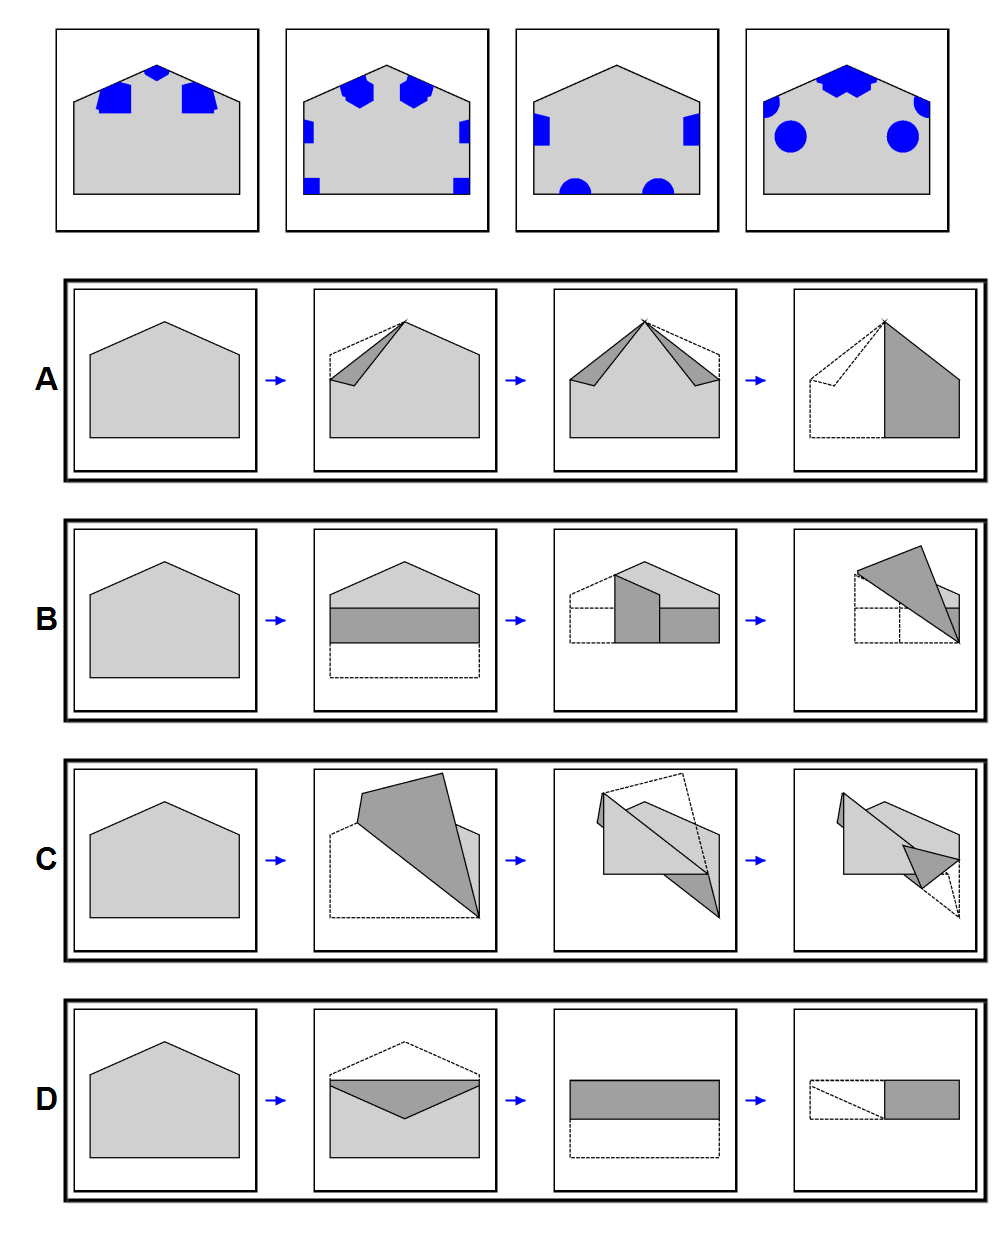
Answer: A